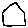
Label: house